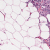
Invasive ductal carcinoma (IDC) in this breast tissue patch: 1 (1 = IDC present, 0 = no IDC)